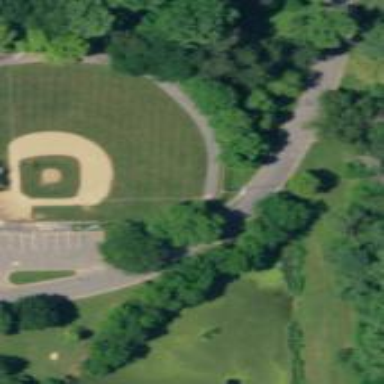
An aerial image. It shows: Softball pitch for leisure and sport activities.